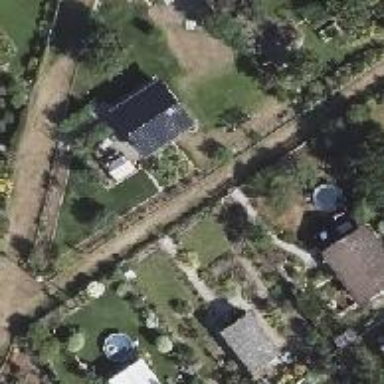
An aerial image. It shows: Plot within allotments.